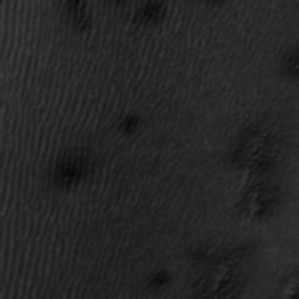
Label: frost